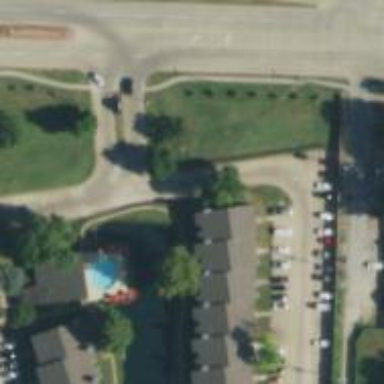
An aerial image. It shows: Living street.